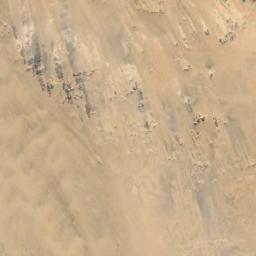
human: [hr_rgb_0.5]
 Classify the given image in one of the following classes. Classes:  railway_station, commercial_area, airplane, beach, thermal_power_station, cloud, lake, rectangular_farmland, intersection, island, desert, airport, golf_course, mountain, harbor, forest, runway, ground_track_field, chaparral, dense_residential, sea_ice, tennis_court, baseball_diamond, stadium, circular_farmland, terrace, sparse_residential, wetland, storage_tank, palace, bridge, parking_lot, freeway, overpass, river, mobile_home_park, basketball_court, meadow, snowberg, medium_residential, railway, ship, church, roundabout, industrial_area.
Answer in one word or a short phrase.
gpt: desert